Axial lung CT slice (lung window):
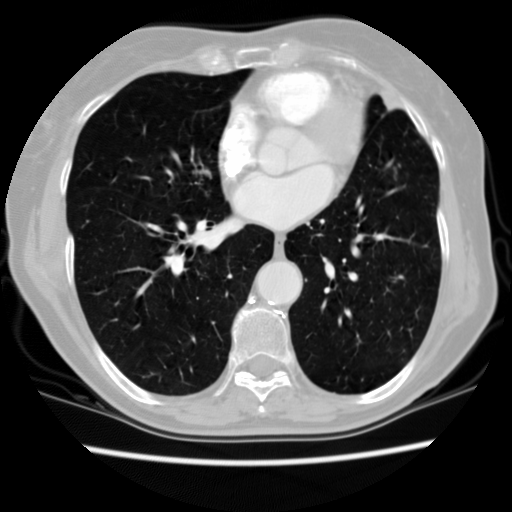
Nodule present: no